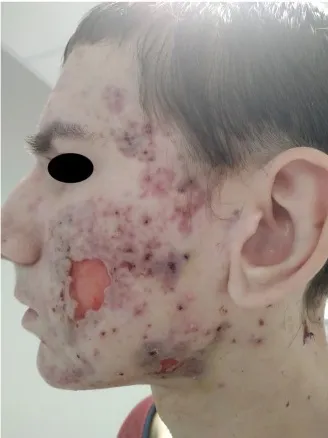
(A,B) Patient's face post-surgical procedures, depicting significant skin loss on both cheeks.
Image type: medical_photograph (skin_photograph)